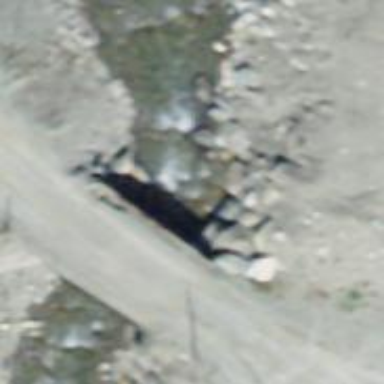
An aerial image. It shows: Culvert tunnel.